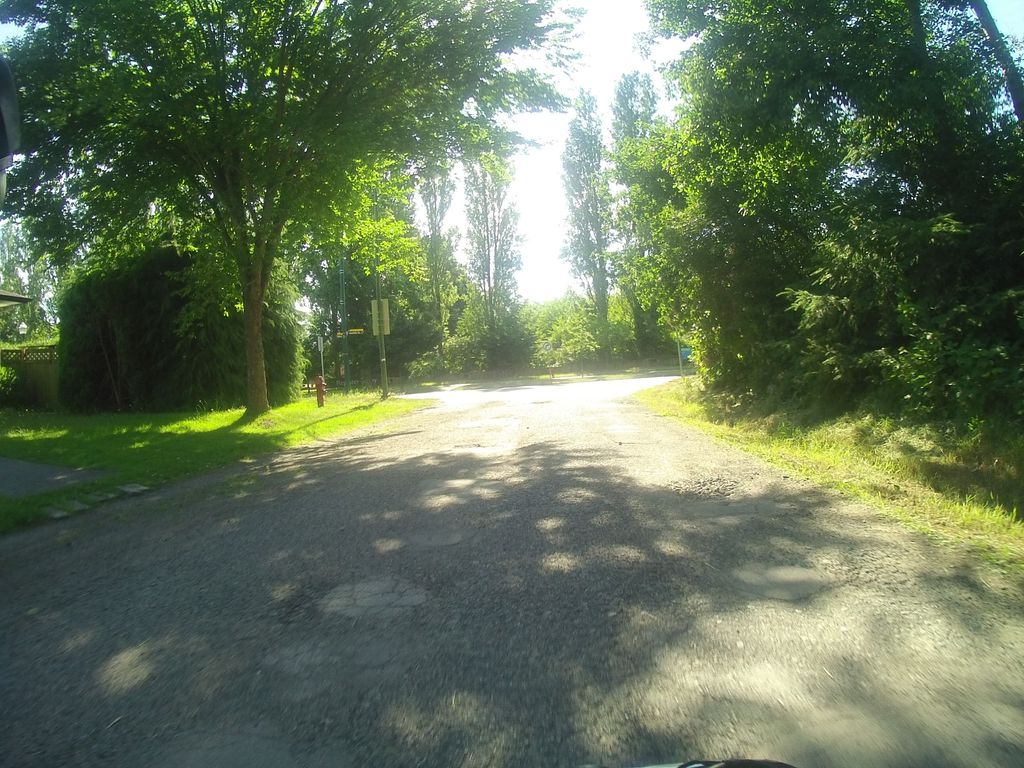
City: vancouver